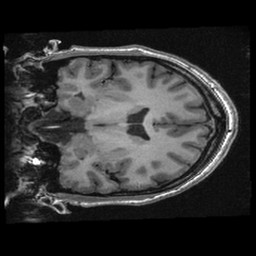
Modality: T1w
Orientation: coronal
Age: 24
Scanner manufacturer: ge
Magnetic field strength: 3 T
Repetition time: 0.008228 s
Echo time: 0.003108 s